Aerial crown-view tile of a tropical tree (Barro Colorado Island, Panama), acquired 20250512:
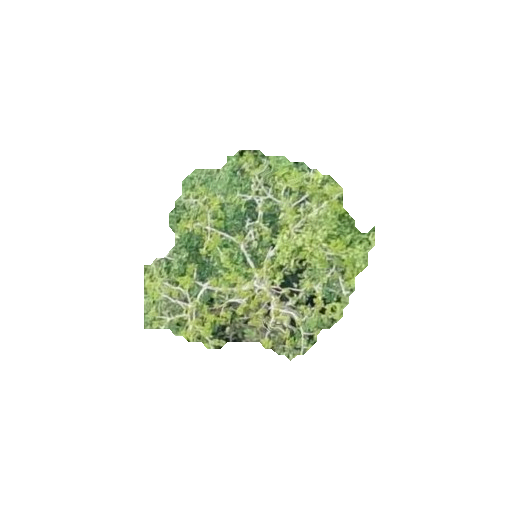
Species: Hieronyma alchorneoides
GBIF accepted scientific name: Hieronyma alchorneoides
Crown area: 48.636 m²